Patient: sex F, age 60
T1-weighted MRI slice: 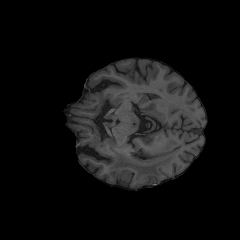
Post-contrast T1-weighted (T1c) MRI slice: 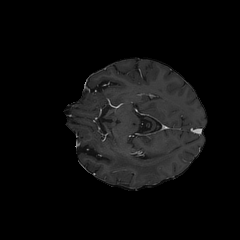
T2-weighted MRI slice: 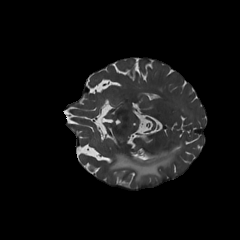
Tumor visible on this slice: yes
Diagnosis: Glioblastoma, IDH-wildtype
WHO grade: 4